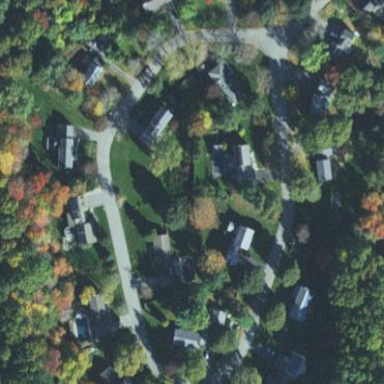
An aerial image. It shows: Residential road.